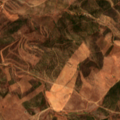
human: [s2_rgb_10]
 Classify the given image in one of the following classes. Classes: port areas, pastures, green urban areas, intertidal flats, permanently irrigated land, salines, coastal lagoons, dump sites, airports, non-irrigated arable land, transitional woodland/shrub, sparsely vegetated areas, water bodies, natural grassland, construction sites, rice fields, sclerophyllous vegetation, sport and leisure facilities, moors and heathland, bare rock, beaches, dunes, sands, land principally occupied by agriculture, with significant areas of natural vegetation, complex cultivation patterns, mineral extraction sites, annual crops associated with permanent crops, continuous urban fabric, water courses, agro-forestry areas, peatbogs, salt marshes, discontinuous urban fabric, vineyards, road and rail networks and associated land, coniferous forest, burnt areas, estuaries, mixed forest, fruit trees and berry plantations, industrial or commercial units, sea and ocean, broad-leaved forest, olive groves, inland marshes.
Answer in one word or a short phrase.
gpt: land principally occupied by agriculture, with significant areas of natural vegetation, sclerophyllous vegetation, transitional woodland/shrub